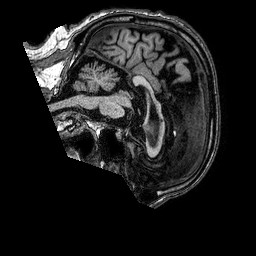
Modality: T1w
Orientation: sagittal
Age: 88
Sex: male
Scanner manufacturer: philips
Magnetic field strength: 1.5 T
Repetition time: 0.00701 s
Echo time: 0.003174 s